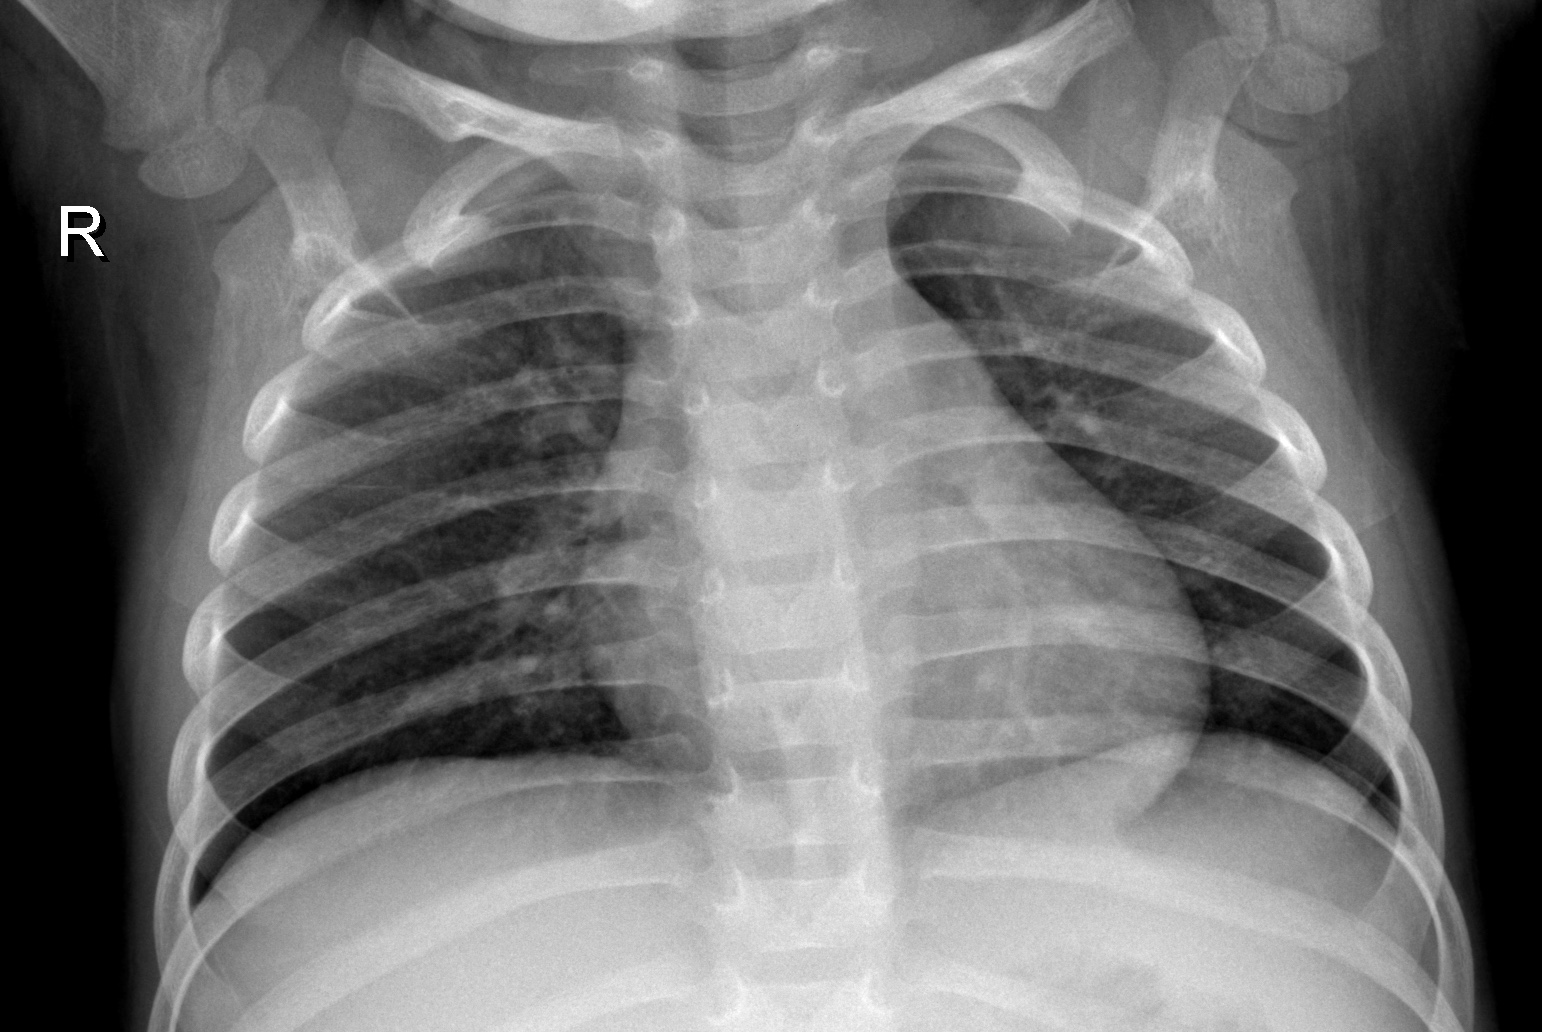
Diagnosis: NORMAL